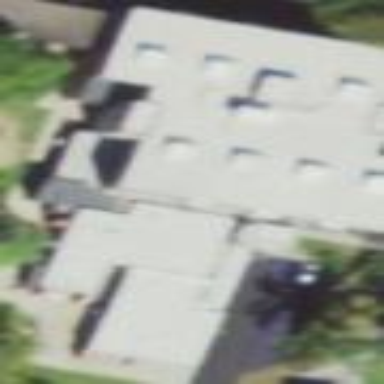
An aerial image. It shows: College building.